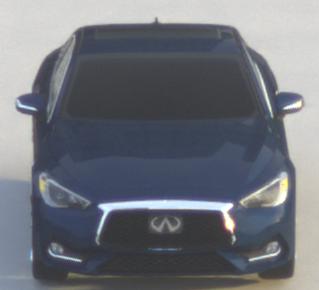
Make: Infiniti
Model: Q60 2.0t
Detailed model: Q60 (V37)
Model produced from: 2016/10
Model produced until: 2018/08
Doors: 2
Color: blue
Road condition: dry road
Daytime: sunrise or sunset
Contrast: low contrast